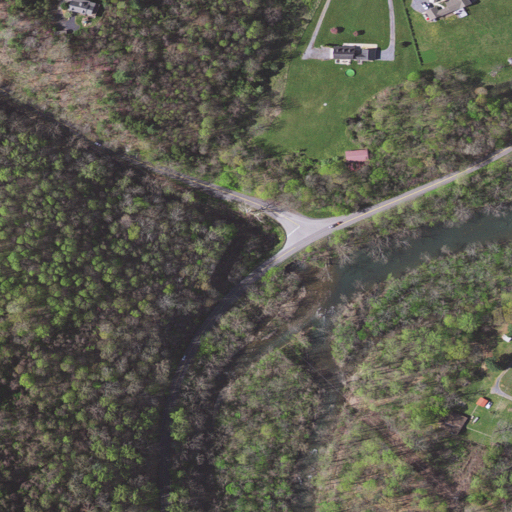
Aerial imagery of valley in Virginia named Indian Draft containing deciduous forest, open development, pasture, low intensity development, mixed forest, open water, woody wetlands, medium intensity development, herbaceous wetlands, evergreen forest, and shrub